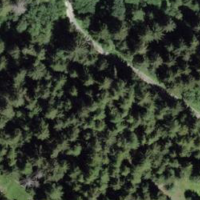
EUNIS habitat code: 43
Species observed at this site:
Cervus elaphus